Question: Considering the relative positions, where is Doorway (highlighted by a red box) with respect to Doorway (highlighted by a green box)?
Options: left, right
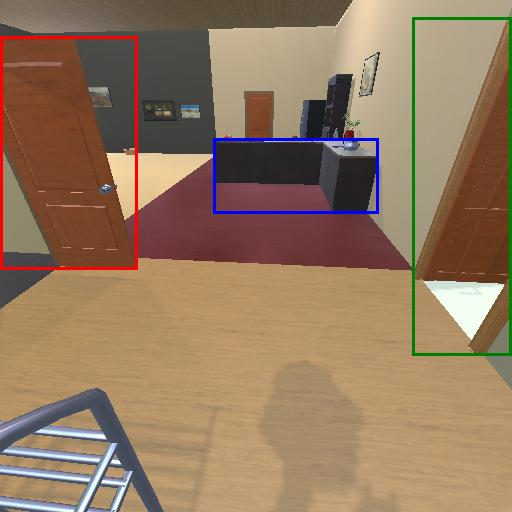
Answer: left